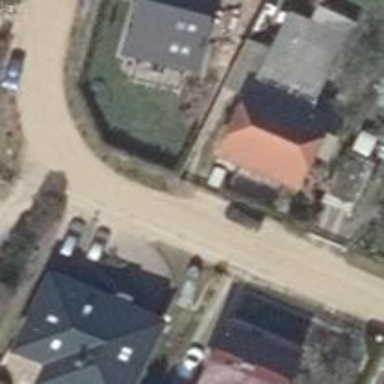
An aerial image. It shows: Driveway.